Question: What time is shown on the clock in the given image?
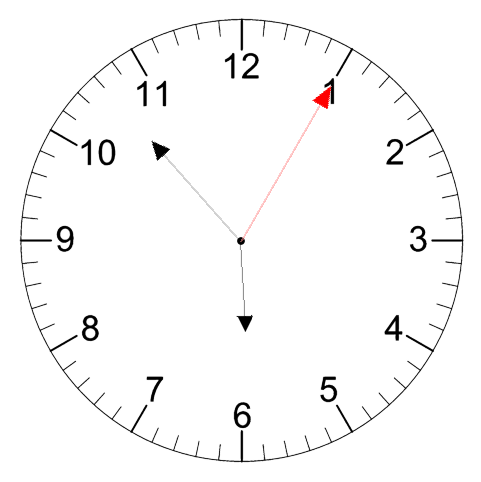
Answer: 05:53:05